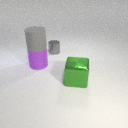
large purple rubber cylinder to the left of large green metal cube